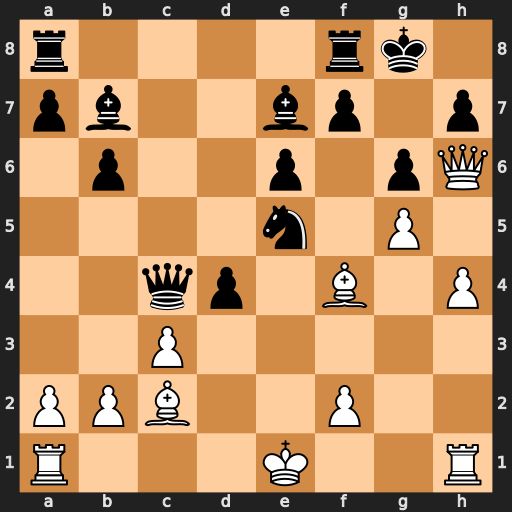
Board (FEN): r4rk1/pb2bp1p/1p2p1pQ/4n1P1/2qp1B1P/2P5/PPB2P2/R3K2R
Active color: w
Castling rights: KQ
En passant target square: -
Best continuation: Bxe5 f6 Bxg6